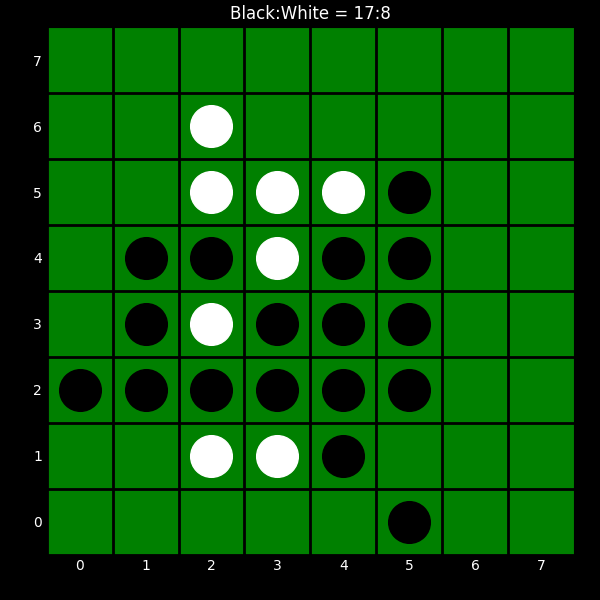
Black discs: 17
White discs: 8